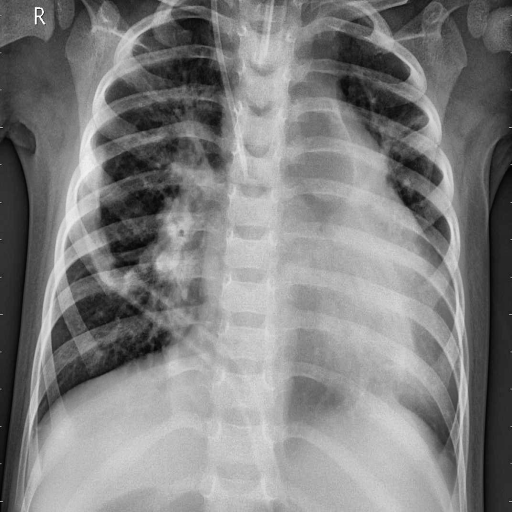
Finding: PNEUMONIA